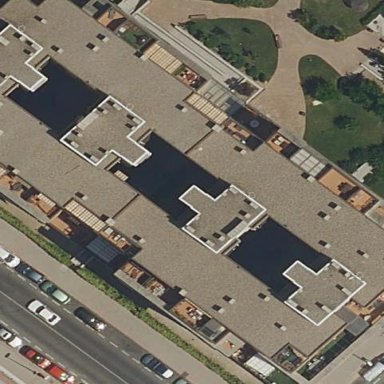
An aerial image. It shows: Image showing building with apartments.